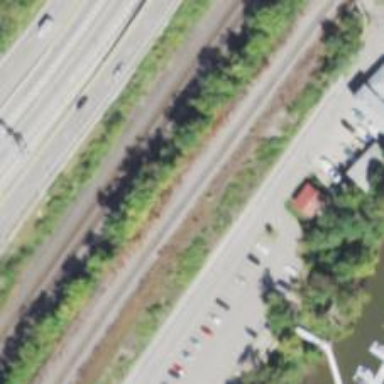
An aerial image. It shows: Railway line on embankment.